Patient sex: M
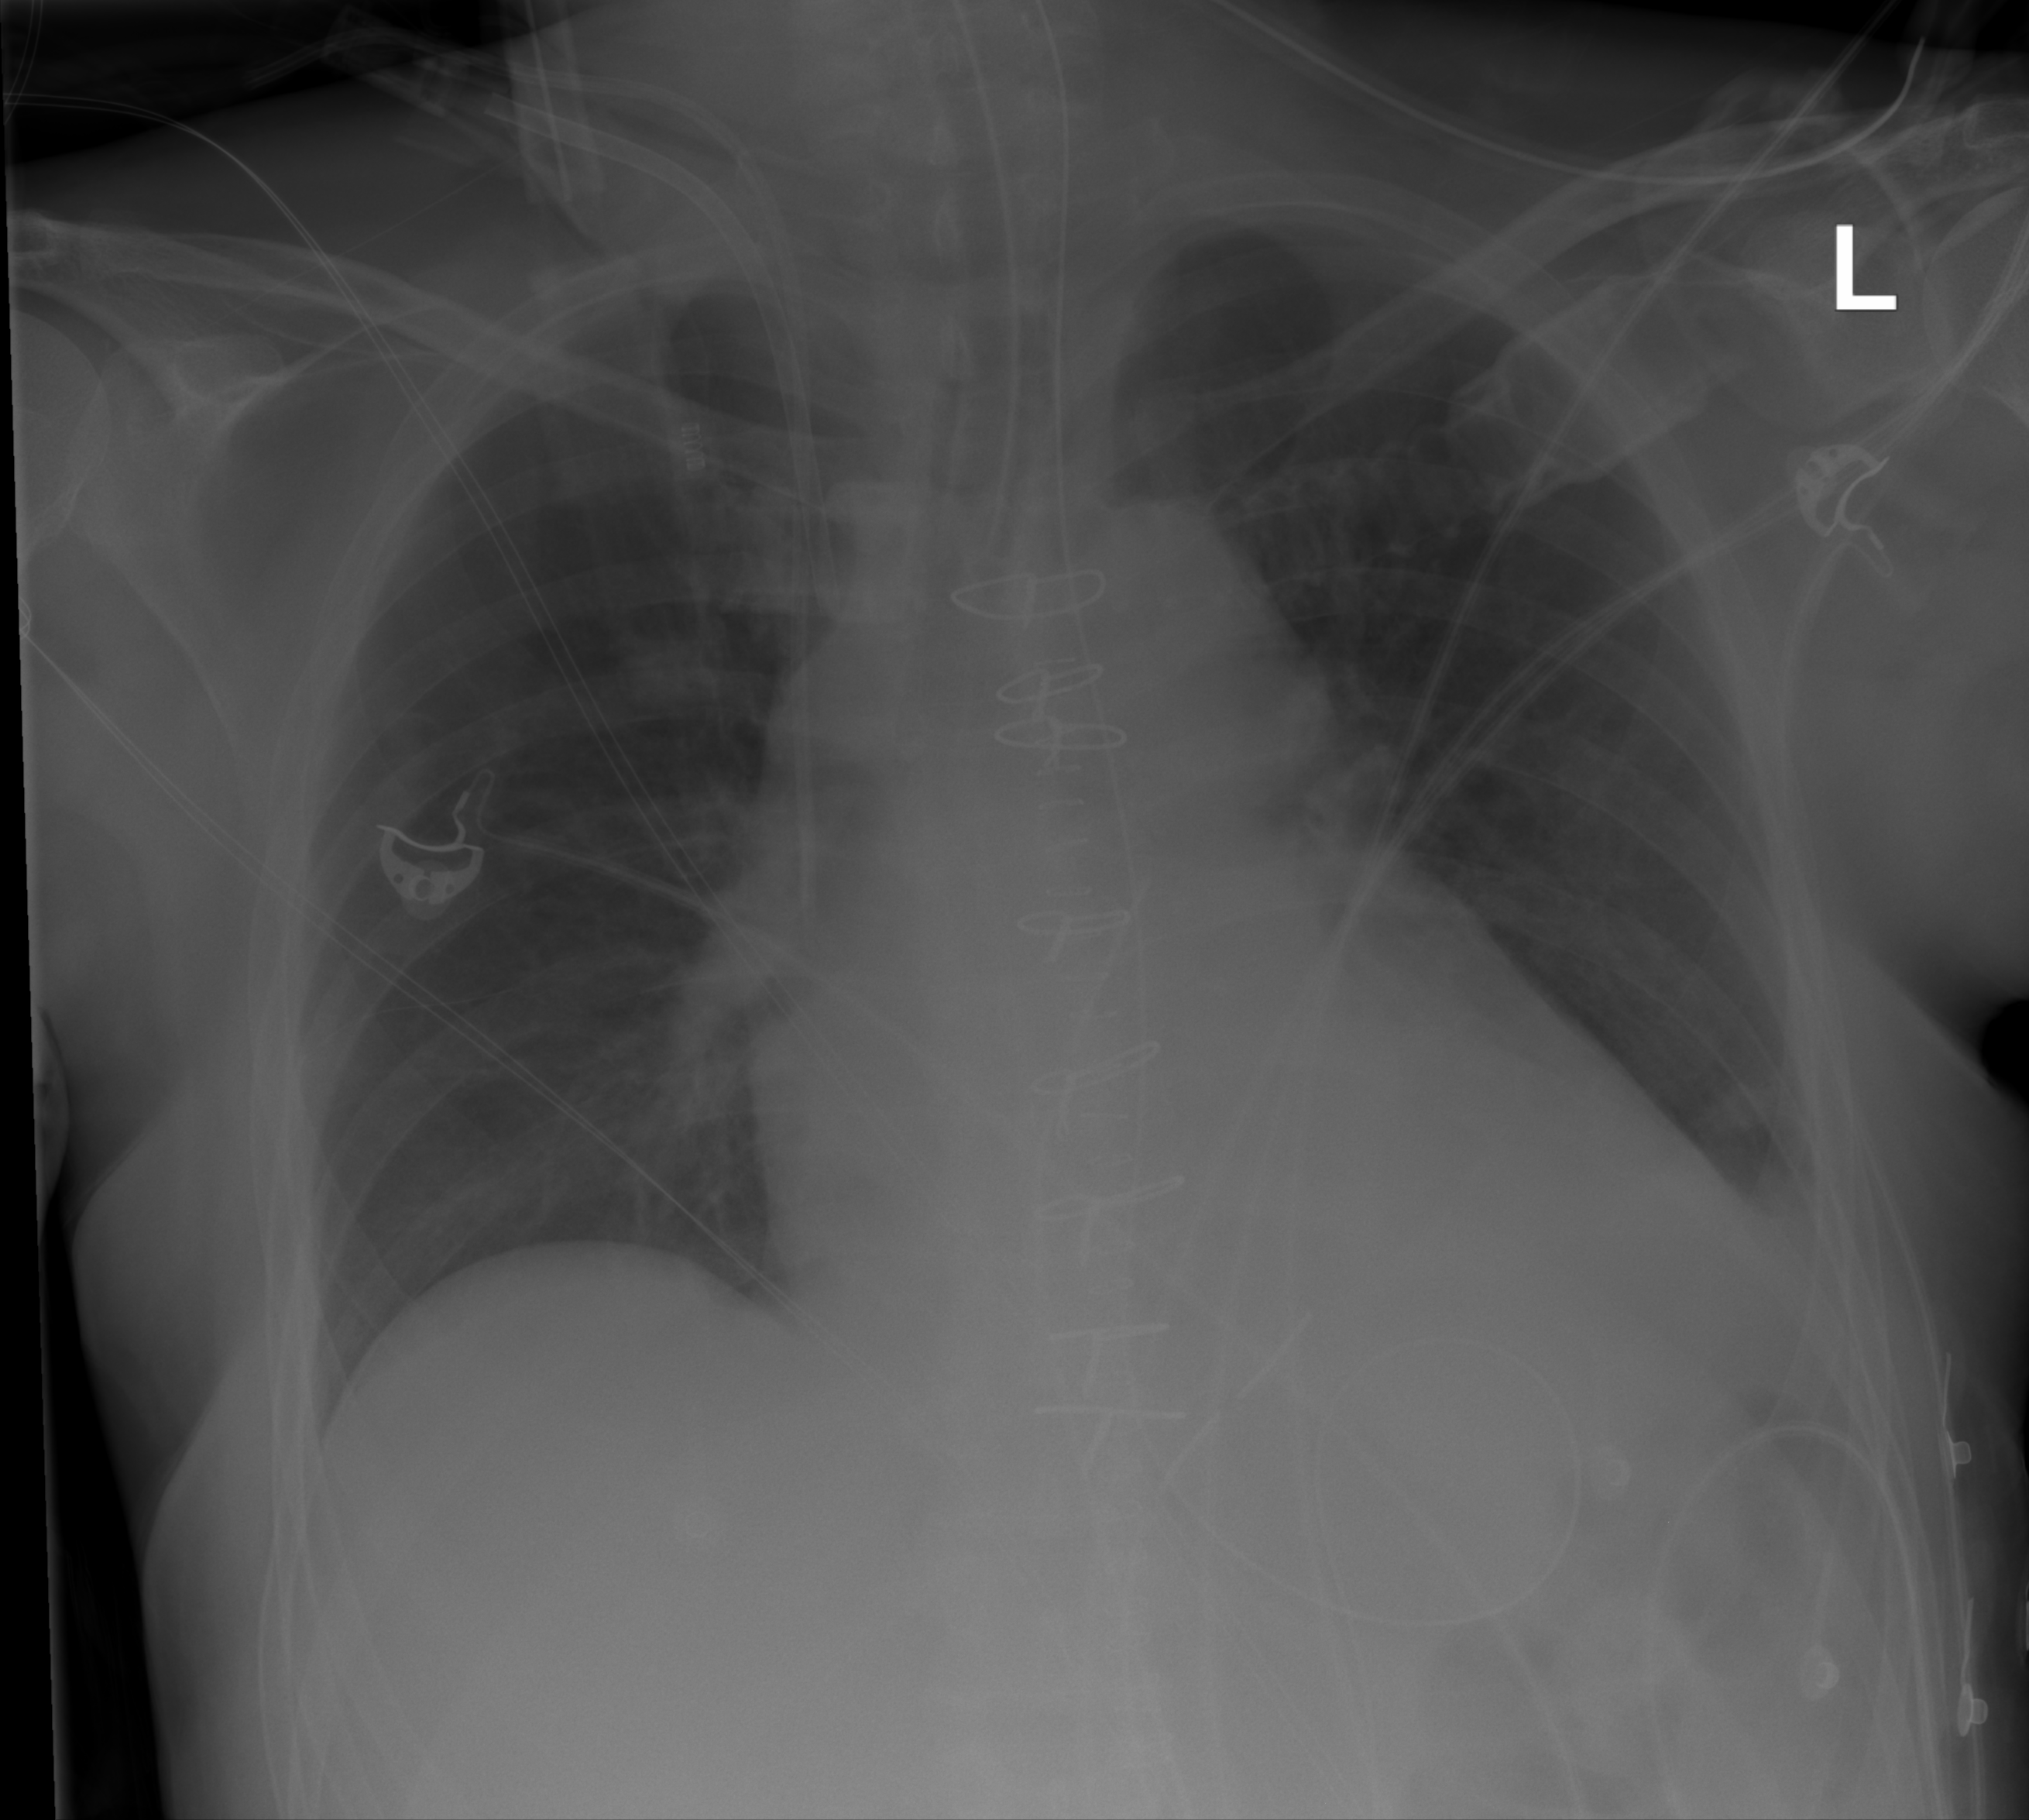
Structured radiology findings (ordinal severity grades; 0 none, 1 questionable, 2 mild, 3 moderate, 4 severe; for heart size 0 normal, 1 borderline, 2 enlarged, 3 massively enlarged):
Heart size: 2
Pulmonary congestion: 0
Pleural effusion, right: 0
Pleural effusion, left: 1
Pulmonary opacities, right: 0
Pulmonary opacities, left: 0
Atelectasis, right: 0
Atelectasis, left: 1